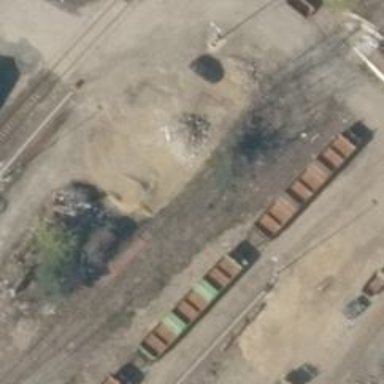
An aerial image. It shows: Disused railway yard.